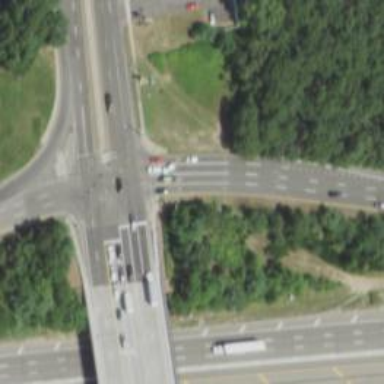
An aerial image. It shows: Asphalt trunk highway.